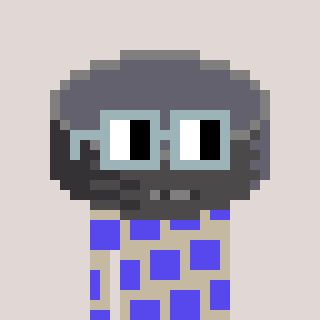
a pixel art character with square dark gray glasses, a hockey puck-shaped head and a bege-colored body on a warm background